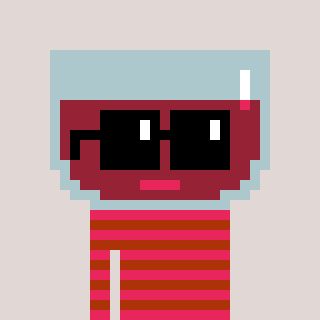
a pixel art character with square black sunglasses, a wine-shaped head and a hotbrown-colored body on a warm background